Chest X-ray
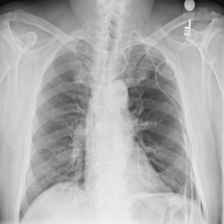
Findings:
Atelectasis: negative
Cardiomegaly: negative
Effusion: negative
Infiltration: negative
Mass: negative
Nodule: negative
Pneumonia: negative
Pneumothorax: negative
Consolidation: negative
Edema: negative
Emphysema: negative
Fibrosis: negative
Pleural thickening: negative
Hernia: negative